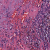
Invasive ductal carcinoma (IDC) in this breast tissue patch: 0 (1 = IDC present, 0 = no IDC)